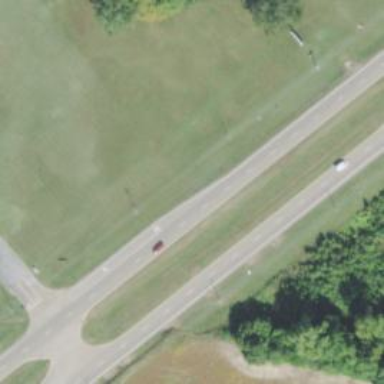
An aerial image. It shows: Asphalt road with dual carriageways at trunk level.